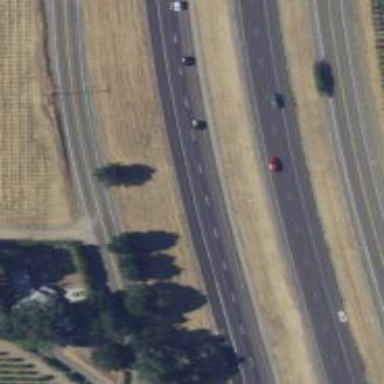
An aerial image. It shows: Motorway.